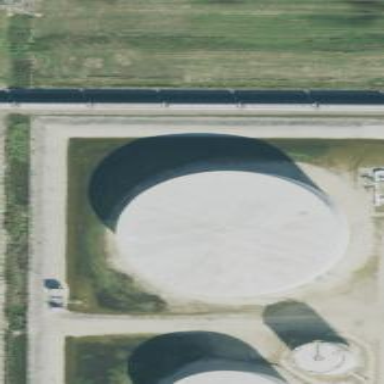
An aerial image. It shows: Storage tank building.